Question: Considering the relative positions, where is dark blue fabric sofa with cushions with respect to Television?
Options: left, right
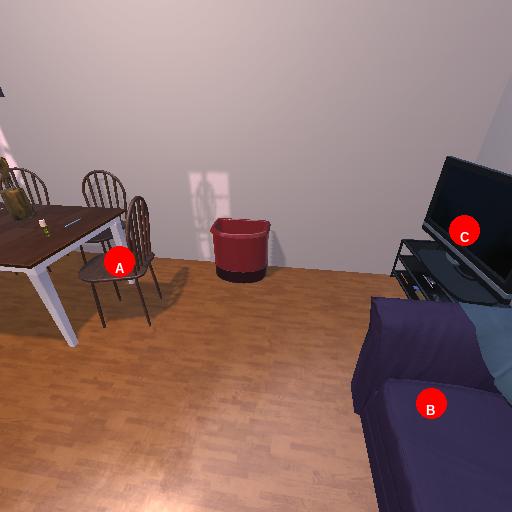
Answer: left